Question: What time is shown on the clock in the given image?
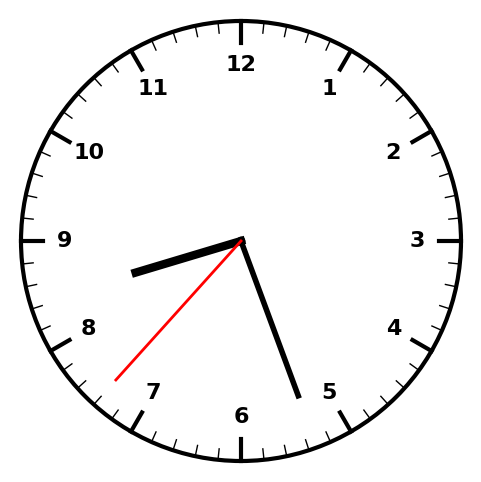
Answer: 08:26:37